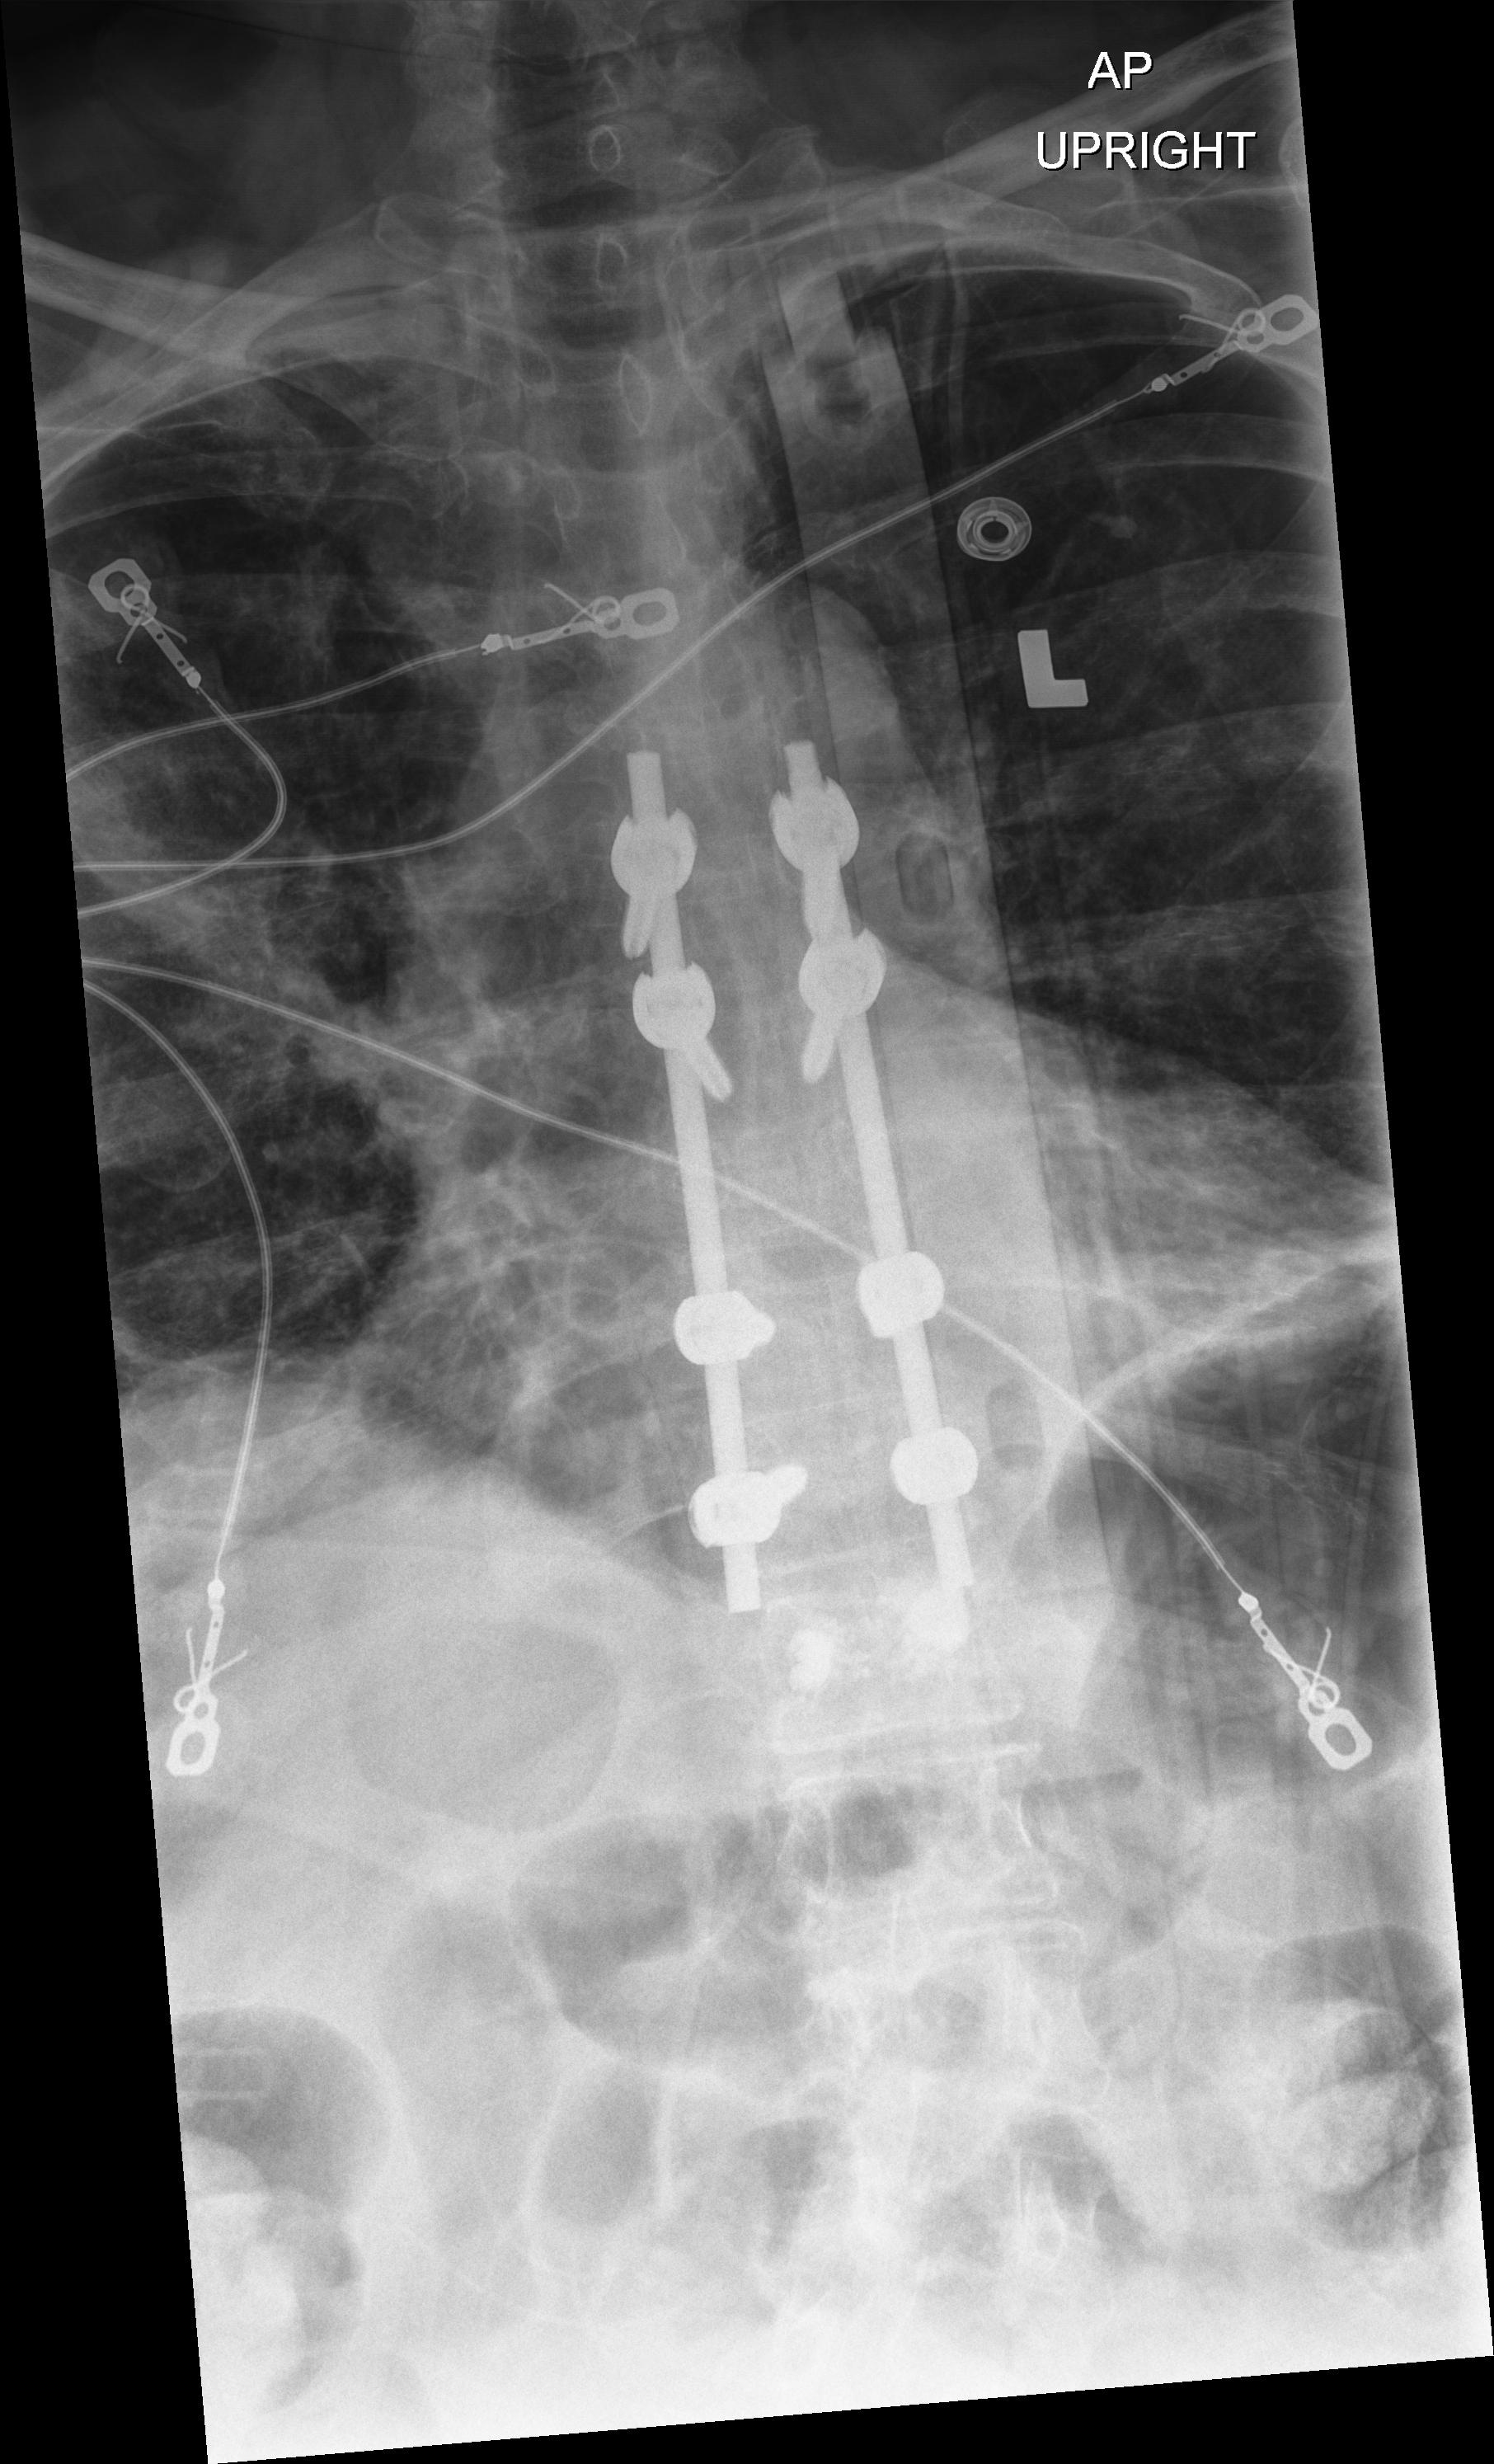
View: AP
Implant manufacturer: seaspine mariner